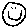
Label: smiley face